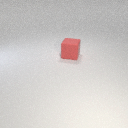
large red rubber cube